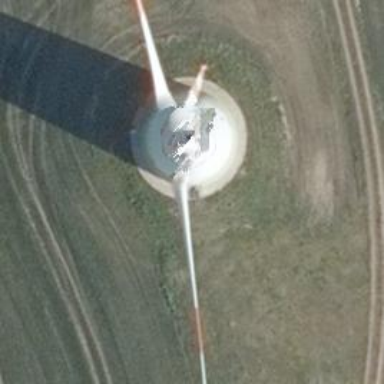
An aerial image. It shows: Wind turbine power generator.